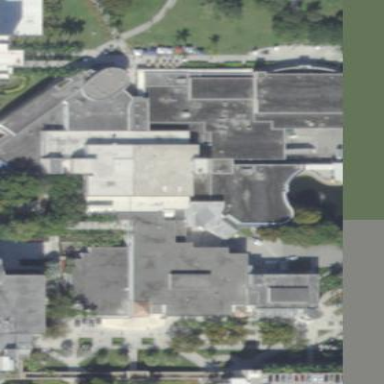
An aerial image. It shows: University building.